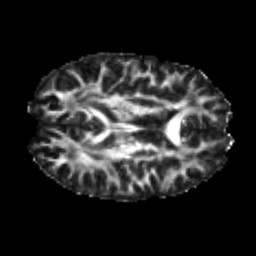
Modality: FA
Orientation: axial
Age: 23
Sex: male
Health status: healthy
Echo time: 0.074 s